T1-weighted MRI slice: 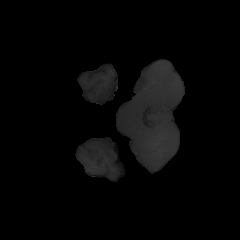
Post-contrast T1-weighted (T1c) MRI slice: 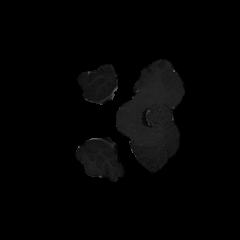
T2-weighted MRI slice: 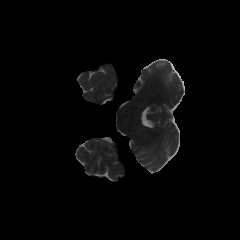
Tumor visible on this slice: no